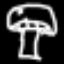
Label: mushroom